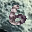
Label: 6